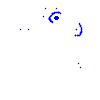
Particle: electron